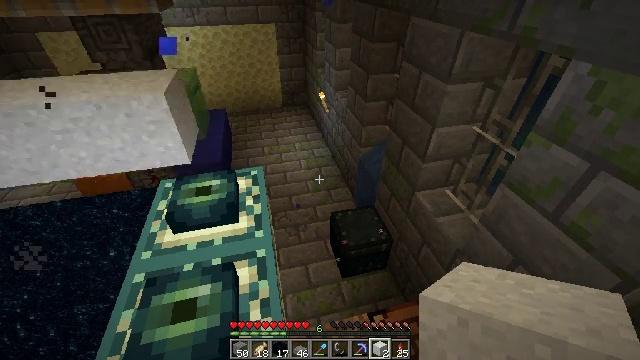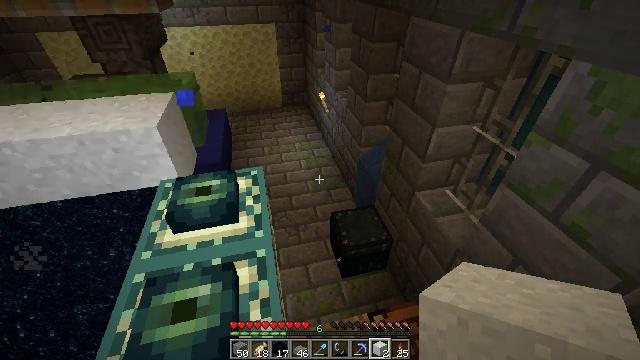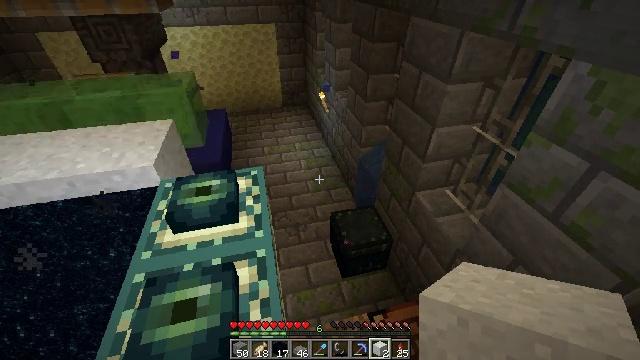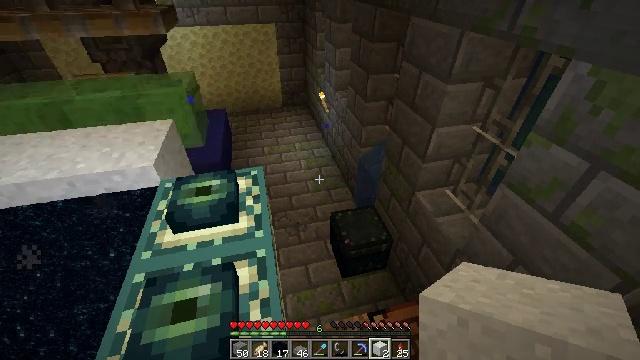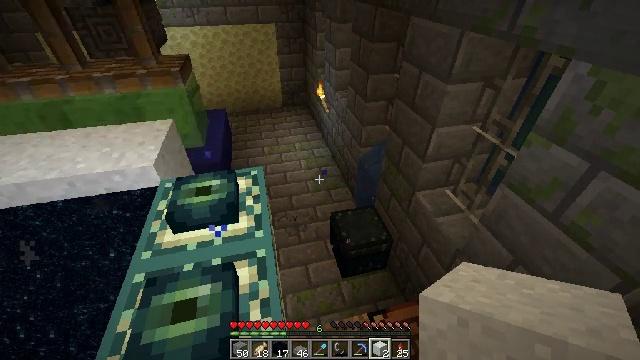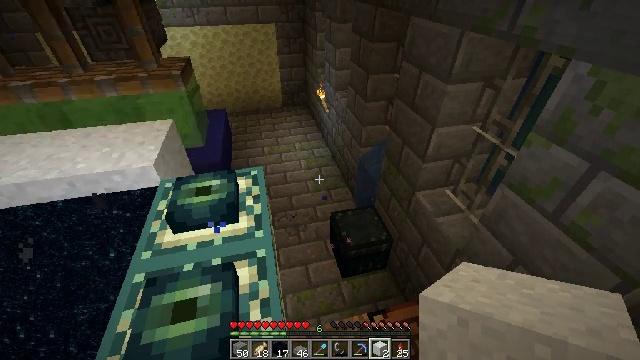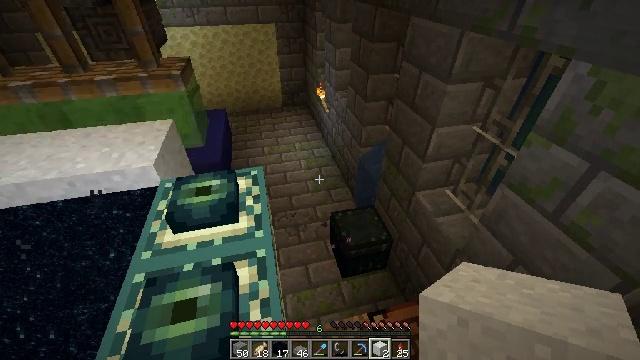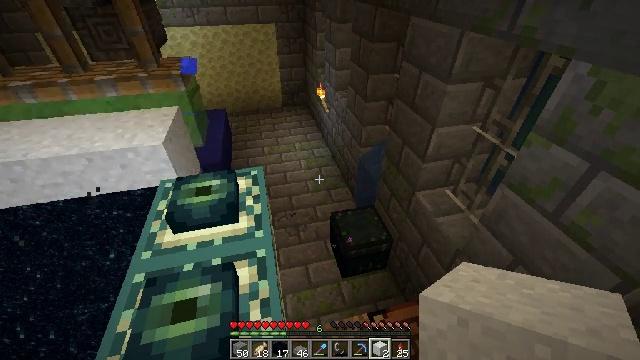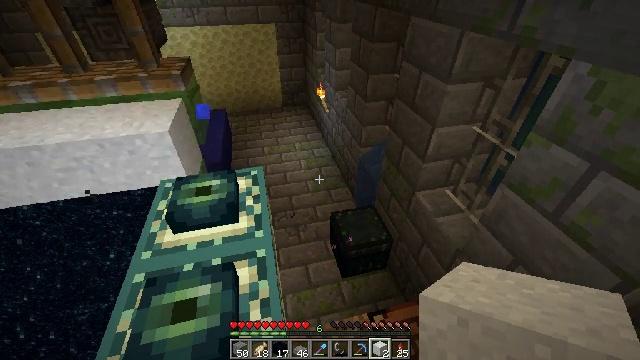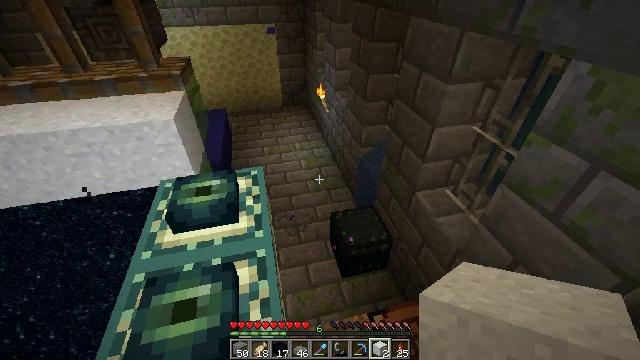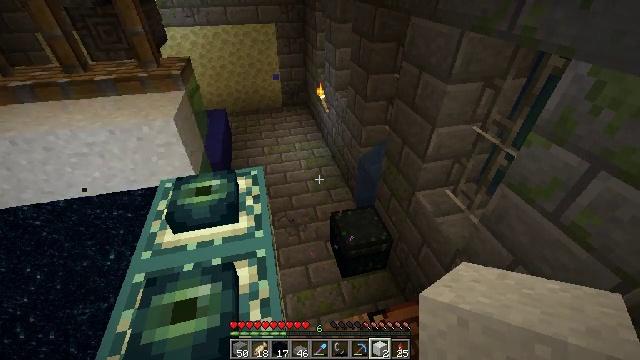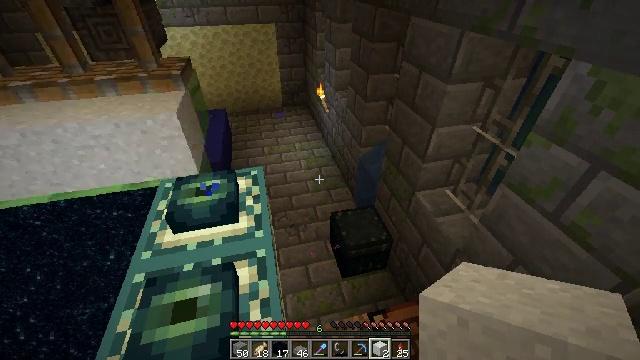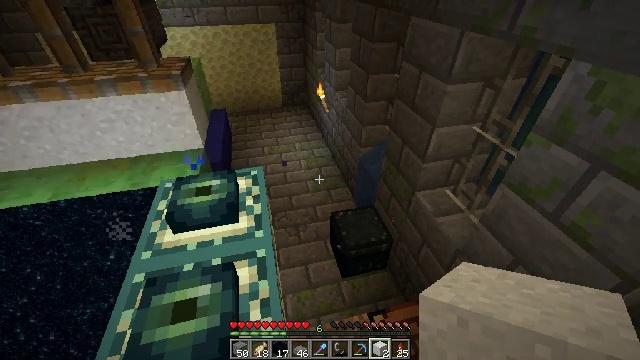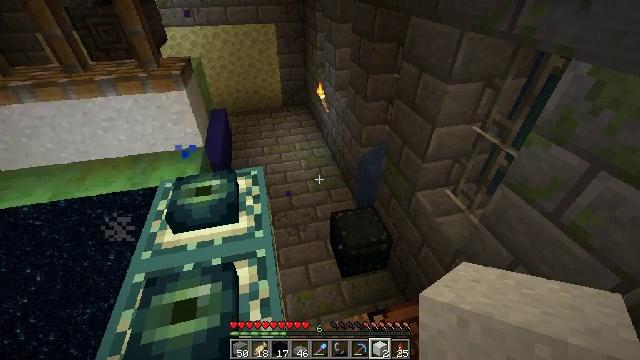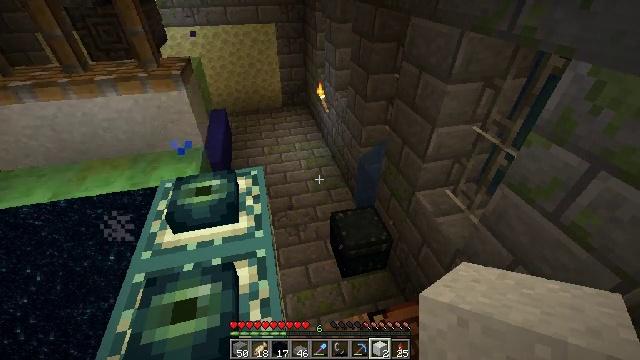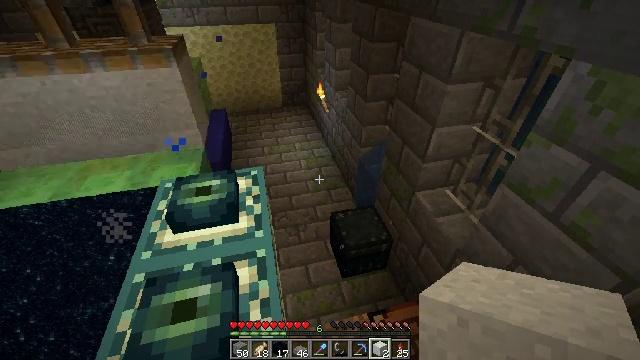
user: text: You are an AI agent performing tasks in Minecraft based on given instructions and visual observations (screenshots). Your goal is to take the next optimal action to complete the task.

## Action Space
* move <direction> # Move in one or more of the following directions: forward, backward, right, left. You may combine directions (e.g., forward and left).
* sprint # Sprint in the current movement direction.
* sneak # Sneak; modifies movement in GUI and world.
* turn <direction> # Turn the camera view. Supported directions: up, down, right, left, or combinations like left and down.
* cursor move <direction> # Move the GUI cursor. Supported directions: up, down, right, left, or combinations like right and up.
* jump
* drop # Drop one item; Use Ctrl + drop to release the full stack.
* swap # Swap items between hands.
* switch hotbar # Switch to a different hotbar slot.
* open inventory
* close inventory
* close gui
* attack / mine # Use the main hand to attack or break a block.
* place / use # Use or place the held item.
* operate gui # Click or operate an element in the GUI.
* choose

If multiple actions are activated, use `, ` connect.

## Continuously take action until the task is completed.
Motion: motion action
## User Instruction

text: Collect white concrete powder by holding left button.
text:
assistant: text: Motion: no_op
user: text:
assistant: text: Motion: no_op
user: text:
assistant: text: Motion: no_op
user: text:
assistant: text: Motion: no_op
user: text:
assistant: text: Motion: no_op
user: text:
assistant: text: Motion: no_op
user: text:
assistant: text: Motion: no_op
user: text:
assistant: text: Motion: no_op
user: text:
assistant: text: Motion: no_op
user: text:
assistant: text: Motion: no_op
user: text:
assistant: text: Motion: no_op
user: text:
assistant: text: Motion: no_op
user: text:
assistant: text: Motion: no_op
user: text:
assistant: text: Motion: no_op
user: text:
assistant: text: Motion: no_op
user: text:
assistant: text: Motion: no_op
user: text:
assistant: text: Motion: no_op
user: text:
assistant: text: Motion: no_op
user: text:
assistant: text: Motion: no_op
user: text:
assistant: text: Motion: no_op
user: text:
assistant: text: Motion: no_op
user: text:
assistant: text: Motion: no_op
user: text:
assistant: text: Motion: no_op
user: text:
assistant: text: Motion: no_op
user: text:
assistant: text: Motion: no_op
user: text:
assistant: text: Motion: no_op
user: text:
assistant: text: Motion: no_op
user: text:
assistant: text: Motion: no_op
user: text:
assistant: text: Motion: no_op
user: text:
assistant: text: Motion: no_op